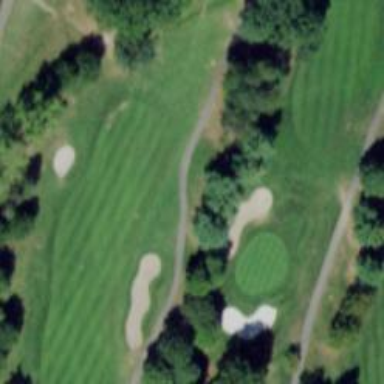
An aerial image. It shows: Golf cartpath that is also road path.